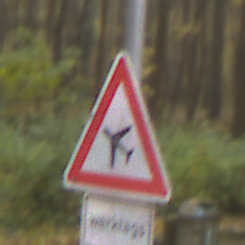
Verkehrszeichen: FlugbetriebRechts
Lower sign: ZeitangabenMitBeschraenkungAufWochentage1
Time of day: MorningAfternoon
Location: Outdoor (Nature)
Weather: Overcast
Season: Autumn
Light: Natural